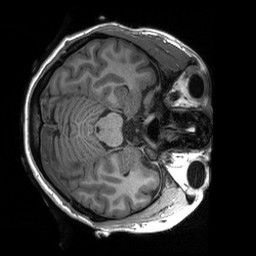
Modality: T1w
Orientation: axial
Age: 31
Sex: female
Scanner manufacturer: siemens
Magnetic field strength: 3 T
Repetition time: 2.3 s
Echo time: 0.00227 s